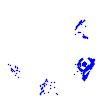
Particle: proton